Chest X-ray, AP view. Patient: 36 years old, sex M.
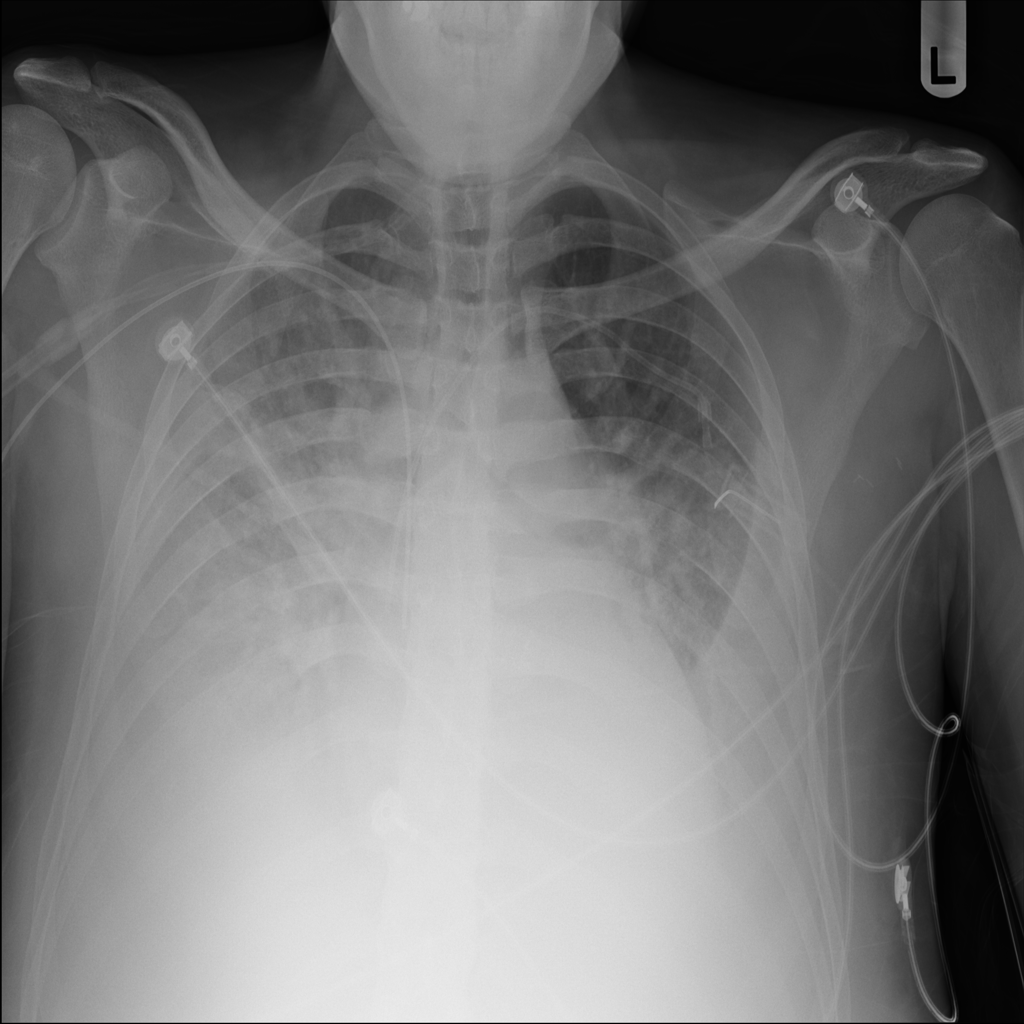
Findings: Effusion